Question: I'm using this in my 'viewWillAppear:' to print all my contacts names and numbers to my console.
'''
- (void)viewWillAppear:(BOOL)animated
{
CFErrorRef error = nil;
// Request authorization to Address Book
ABAddressBookRef addressBookRef = ABAddressBookCreateWithOptions(NULL, &error);
if (ABAddressBookGetAuthorizationStatus() == kABAuthorizationStatusNotDetermined) {
ABAddressBookRequestAccessWithCompletion(addressBookRef, ^(bool granted, CFErrorRef error)
{
if (granted) {
// First time access has been granted, add all the user's contacts to array.
contactsObjects = (__bridge NSMutableArray *)(ABAddressBookCopyArrayOfAllPeople(addressBookRef));
} else {
// User denied access.
// Display an alert telling user that they must allow access to proceed to the "invites" page.
}
});
}
else if (ABAddressBookGetAuthorizationStatus() == kABAuthorizationStatusAuthorized) {
// The user has previously given access, add all the user's contacts to array.
contactsObjects = (__bridge NSMutableArray *)(ABAddressBookCopyArrayOfAllPeople(addressBookRef));
}
else {
// The user has previously denied access
// Send an alert telling user that they must allow access to proceed to the "invites" page.
}
NSLog(@"%@", contactsObjects);
}
'''
and here's the output

With this error message:
'''
*** Terminating app due to uncaught exception 'NSInvalidArgumentException', reason: '-[__NSCFType length]: unrecognized selector sent to instance 0x16ec2190'***
'''
What's the problem?
problem found with breakpoint for Exception on throw:
FULL .m:
'''
@synthesize inviteTableSearchBar;
@synthesize contactsObjects;
@synthesize facebookObjects;
@synthesize twitterObjects;
@synthesize searchResults;
//lazy instantiations <below>-------
- (NSArray *)contactsObjects
{
if(!contactsObjects)
{
contactsObjects = [[NSArray alloc]init];
}
return contactsObjects;
}
- (NSMutableArray *)searchResults
{
if(!searchResults)
{
searchResults = [[NSMutableArray alloc]init];
}
return searchResults;
}
//lazy instantiations <above>-------
- (id)initWithStyle:(UITableViewStyle)style
{
self = [super initWithStyle:style];
if (self) {
// Custom initialization
}
return self;
}
- (void)viewWillAppear:(BOOL)animated
{
CFErrorRef error = nil;
// Request authorization to Address Book
ABAddressBookRef addressBookRef = ABAddressBookCreateWithOptions(NULL, &error);
if (ABAddressBookGetAuthorizationStatus() == kABAuthorizationStatusNotDetermined) {
ABAddressBookRequestAccessWithCompletion(addressBookRef, ^(bool granted, CFErrorRef error)
{
if (granted) {
// First time access has been granted, add all the user's contacts to array.
contactsObjects = (__bridge_transfer NSArray *)(ABAddressBookCopyArrayOfAllPeople(addressBookRef));
} else {
// User denied access.
// Display an alert telling user that they must allow access to proceed to the "invites" page.
}
});
}
else if (ABAddressBookGetAuthorizationStatus() == kABAuthorizationStatusAuthorized) {
// The user has previously given access, add all the user's contacts to array.
contactsObjects = (__bridge_transfer NSMutableArray *)(ABAddressBookCopyArrayOfAllPeople(addressBookRef));
}
else {
// The user has previously denied access
// Send an alert telling user that they must allow access to proceed to the "invites" page.
}
NSLog(@"%@", contactsObjects);
}
- (void)viewDidLoad
{
[super viewDidLoad];
//CUSTOM APPEARANCE <below>
//set in order to actually change the search bar's UIColor.
[self.inviteTableSearchBar setBackgroundImage:[UIImage new]];
[self.inviteTableSearchBar setTranslucent:YES];
self.inviteTableSearchBar.backgroundColor = [UIColor colorWithHexString:@"#333333"];
[[UILabel appearanceWhenContainedIn:[UISearchBar class], nil] setTextColor:[UIColor colorWithHexString:@"#669900"]];
//Uncomment the following line to preserve selection between presentations; YES to clear tableView when the tableViewController recieves 'viewWillAppear:'
self.clearsSelectionOnViewWillAppear = YES;
//Fill array
//[self.contactsObjects addObject:@"Examples<below>"];
//[self.contactsObjects addObject:@"John"];
//[self.contactsObjects addObject:@"Sanford"];
//[self.contactsObjects addObject:@"Sally"];
//[self.contactsObjects addObject:@"Susan B. Anthony"];
// Hide the search bar until user scrolls up
CGRect newBounds = self.tableView.bounds;
newBounds.origin.y = newBounds.origin.y + inviteTableSearchBar.bounds.size.height;
self.tableView.bounds = newBounds;
}
- (void)didReceiveMemoryWarning
{
[super didReceiveMemoryWarning];
// Dispose of any resources that can be recreated.
}
- (NSInteger)numberOfSectionsInTableView:(UITableView *)tableView
{
return 1;
}
- (NSInteger)tableView:(UITableView *)tableView numberOfRowsInSection:(NSInteger)section
{
return self.contactsObjects.count;
}
- (UITableViewCell *)tableView:(UITableView *)tableView cellForRowAtIndexPath:(NSIndexPath *)indexPath
{
static NSString *CellIdentifier = @"inviteCell";
UITableViewCell *cell = [tableView dequeueReusableCellWithIdentifier:CellIdentifier forIndexPath:indexPath];
//configure the cells
cell.textLabel.text = self.contactsObjects[indexPath.row];
return cell;
}
'''
Problem is on 'cell.textLabel.text = self.contactsObjects[indexPath.row];' underneath the '//configure the cells'. in the 'cellForRowAtIndexPath:' method.
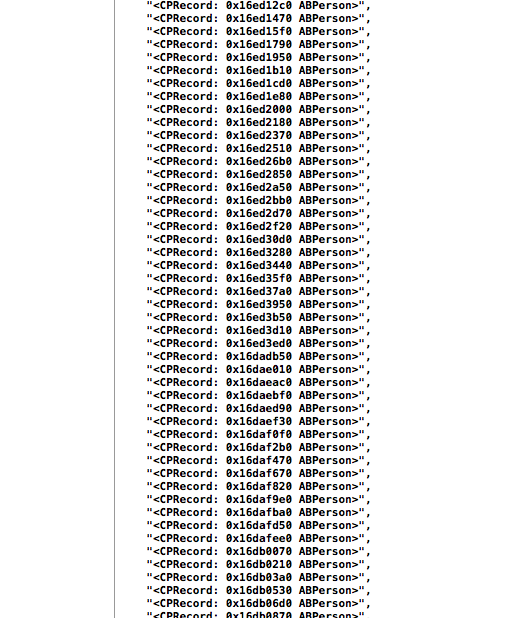
Answer: '''
#define CHECK_NULL_STRING(str) ([str isKindOfClass:[NSNull class]] || !str)?@"":str
id p=[contactsObjects objectAtIndex:indexPath.row];
NSString *fName=(__bridge NSString *)(ABRecordCopyValue((__bridge ABRecordRef)(p), kABPersonSortByFirstName));
NSString *lName=(__bridge NSString *)(ABRecordCopyValue((__bridge ABRecordRef)(p), kABPersonSortByLastName));
cell.textLabel.text=[NSString stringWithFormat:@"%@ %@",CHECK_NULL_STRING(fName),CHECK_NULL_STRING(lName)]
'''